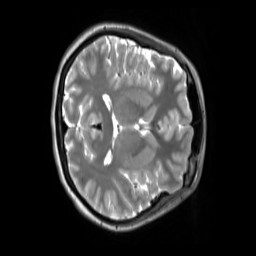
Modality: T2w
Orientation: axial
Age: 25
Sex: female
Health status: ill
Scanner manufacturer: siemens
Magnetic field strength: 3 T
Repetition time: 2.8 s
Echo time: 0.326 s